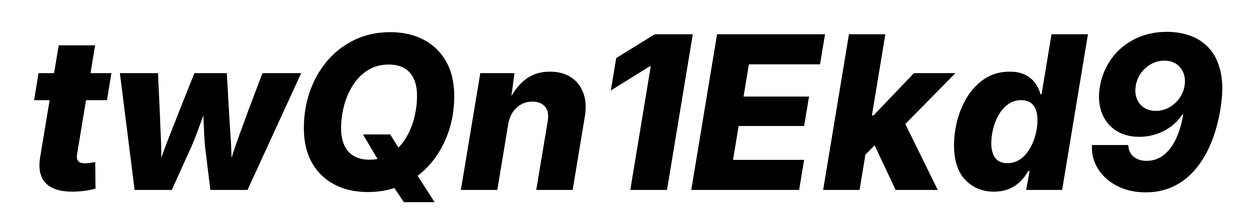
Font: Inter-Italic_ExtraBold_Italic